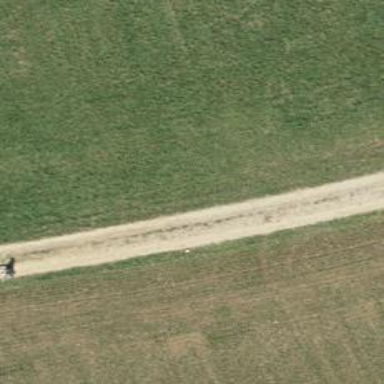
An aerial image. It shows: Gravel track with grade 2 tracktype.